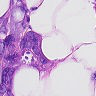
Metastatic tissue present: yes